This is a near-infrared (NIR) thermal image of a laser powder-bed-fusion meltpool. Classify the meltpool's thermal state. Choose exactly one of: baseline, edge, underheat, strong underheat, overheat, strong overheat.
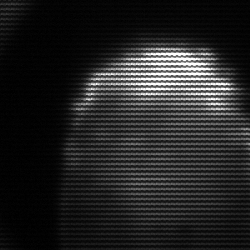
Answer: edge